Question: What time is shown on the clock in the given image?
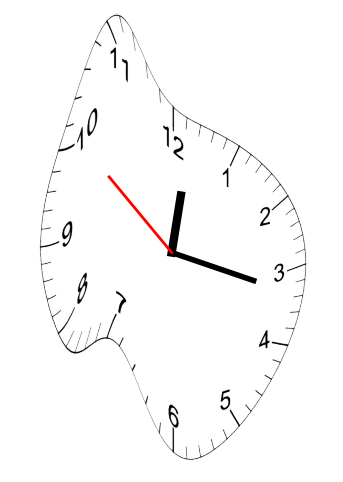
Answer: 12:16:51